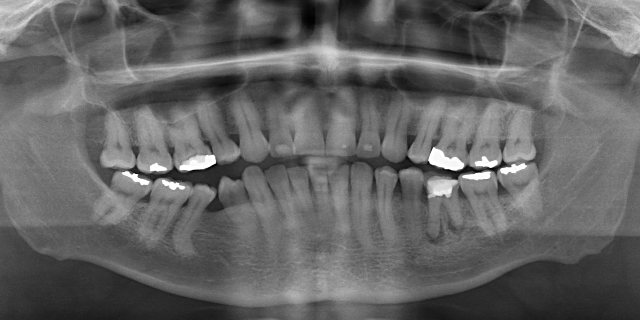
adult